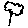
Label: tree